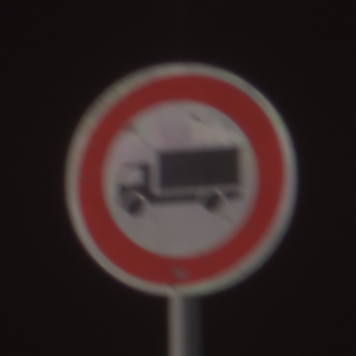
Verkehrszeichen: VerbotFuerKraftfahrzeugeUeberDreiKommaFuenfTonnen
Umgebung: Outdoor, Suburban
Tageszeit: MorningAfternoon
Wetter: Clear
Licht: Natural
Jahreszeit: NotSpecified
Kontrast: HighContrast